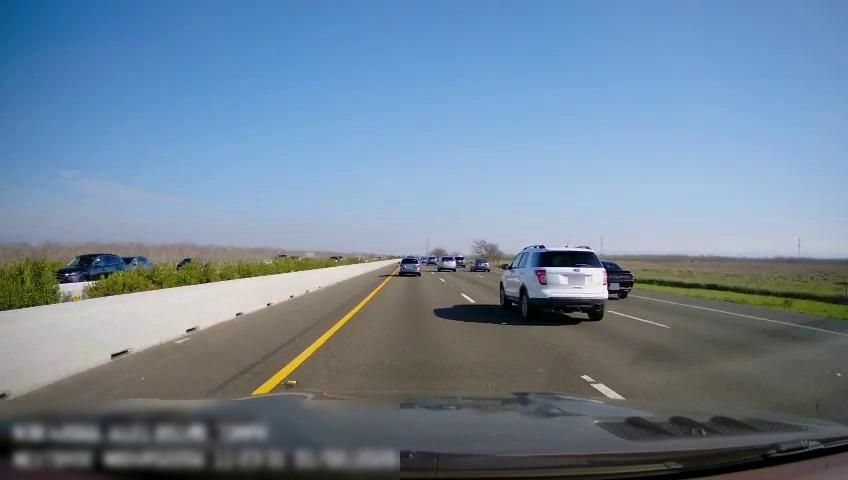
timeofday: Day
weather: Sunny
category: Drivable Space
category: Vehicles | Car
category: Vehicles | SUV
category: Vehicles | Car
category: Vehicles | Car
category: Vehicles | SUV
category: Vehicles | SUV
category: Vehicles | SUV
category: Vehicles | SUV
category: Vehicles | SUV
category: Lanes | Current Lane
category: Lanes | Current Lane
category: Lanes | Alternate Lane
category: Lanes | Alternate Lane